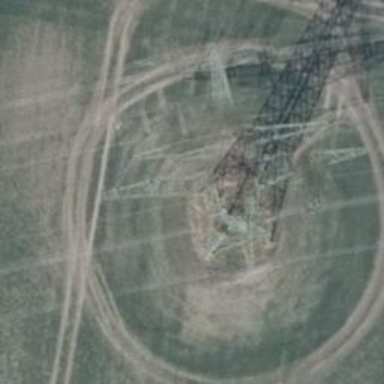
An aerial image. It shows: Power line with three cables.